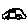
Label: car